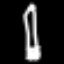
Label: pencil